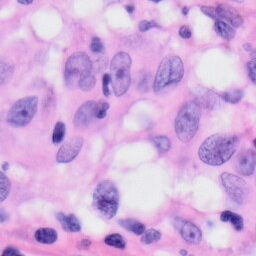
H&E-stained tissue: Skin